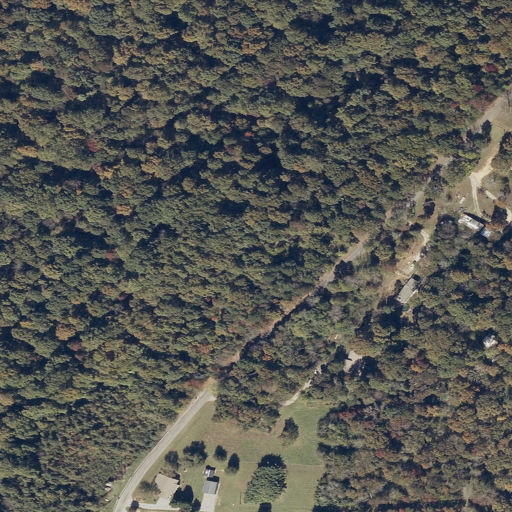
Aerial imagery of cliff(s) in Alabama named Porter Bluff containing deciduous forest, open development, pasture, and low intensity development